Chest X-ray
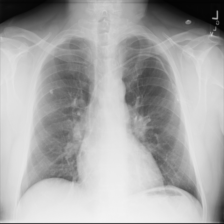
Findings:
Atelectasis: negative
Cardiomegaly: negative
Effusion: negative
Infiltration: negative
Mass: negative
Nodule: negative
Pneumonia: negative
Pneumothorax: negative
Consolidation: negative
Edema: negative
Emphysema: negative
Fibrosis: negative
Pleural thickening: negative
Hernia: negative